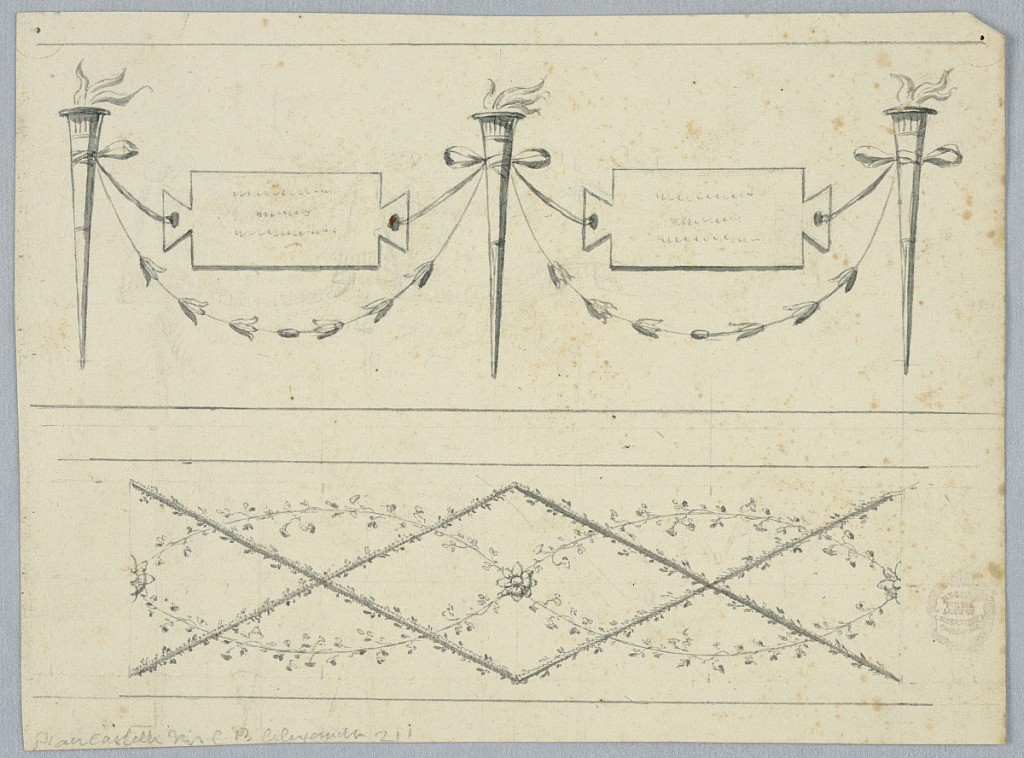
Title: Design for a Two Friezes
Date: early 19th century
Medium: Pen and ink, stencil on paper
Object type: Drawing
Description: Horizontal rectangle. At top, torches connected by festoons and by tablets with inscriptions supported by the ribbons of knots. At bottom, are entwined with ovals formed by branches.